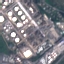
Land use / land cover class: Industrial